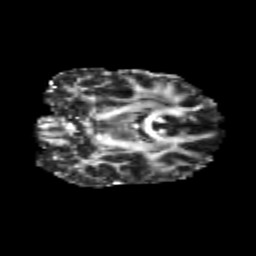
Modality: FA
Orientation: coronal
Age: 27
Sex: female
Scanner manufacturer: siemens
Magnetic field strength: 3 T
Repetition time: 3.5 s
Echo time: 0.104 s